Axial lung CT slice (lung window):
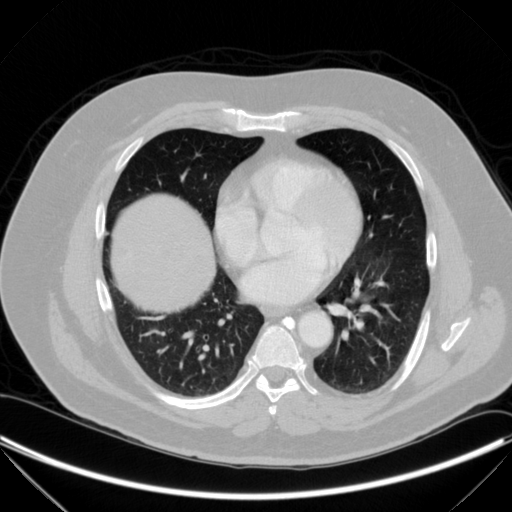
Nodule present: no